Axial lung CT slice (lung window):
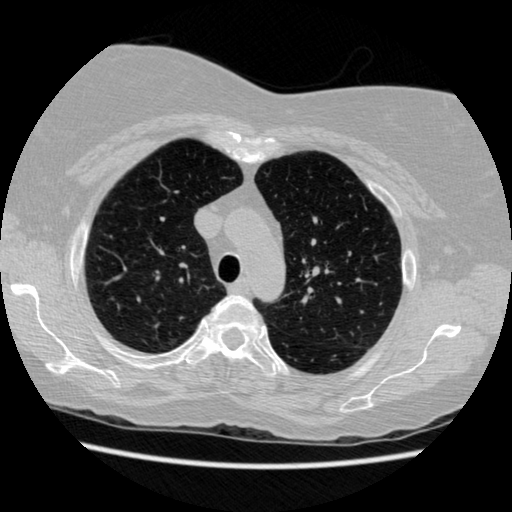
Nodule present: no